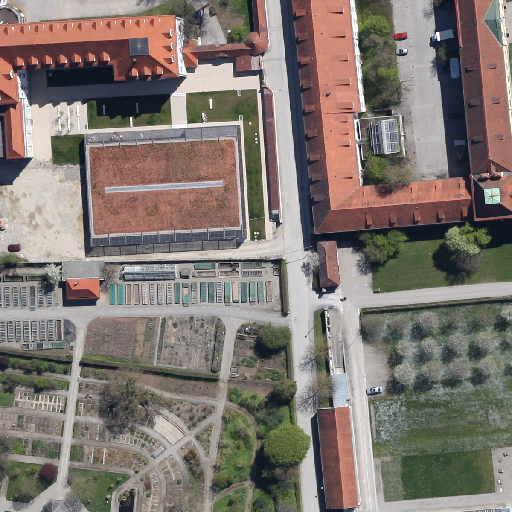
Referring expression: sidewalk along with tree